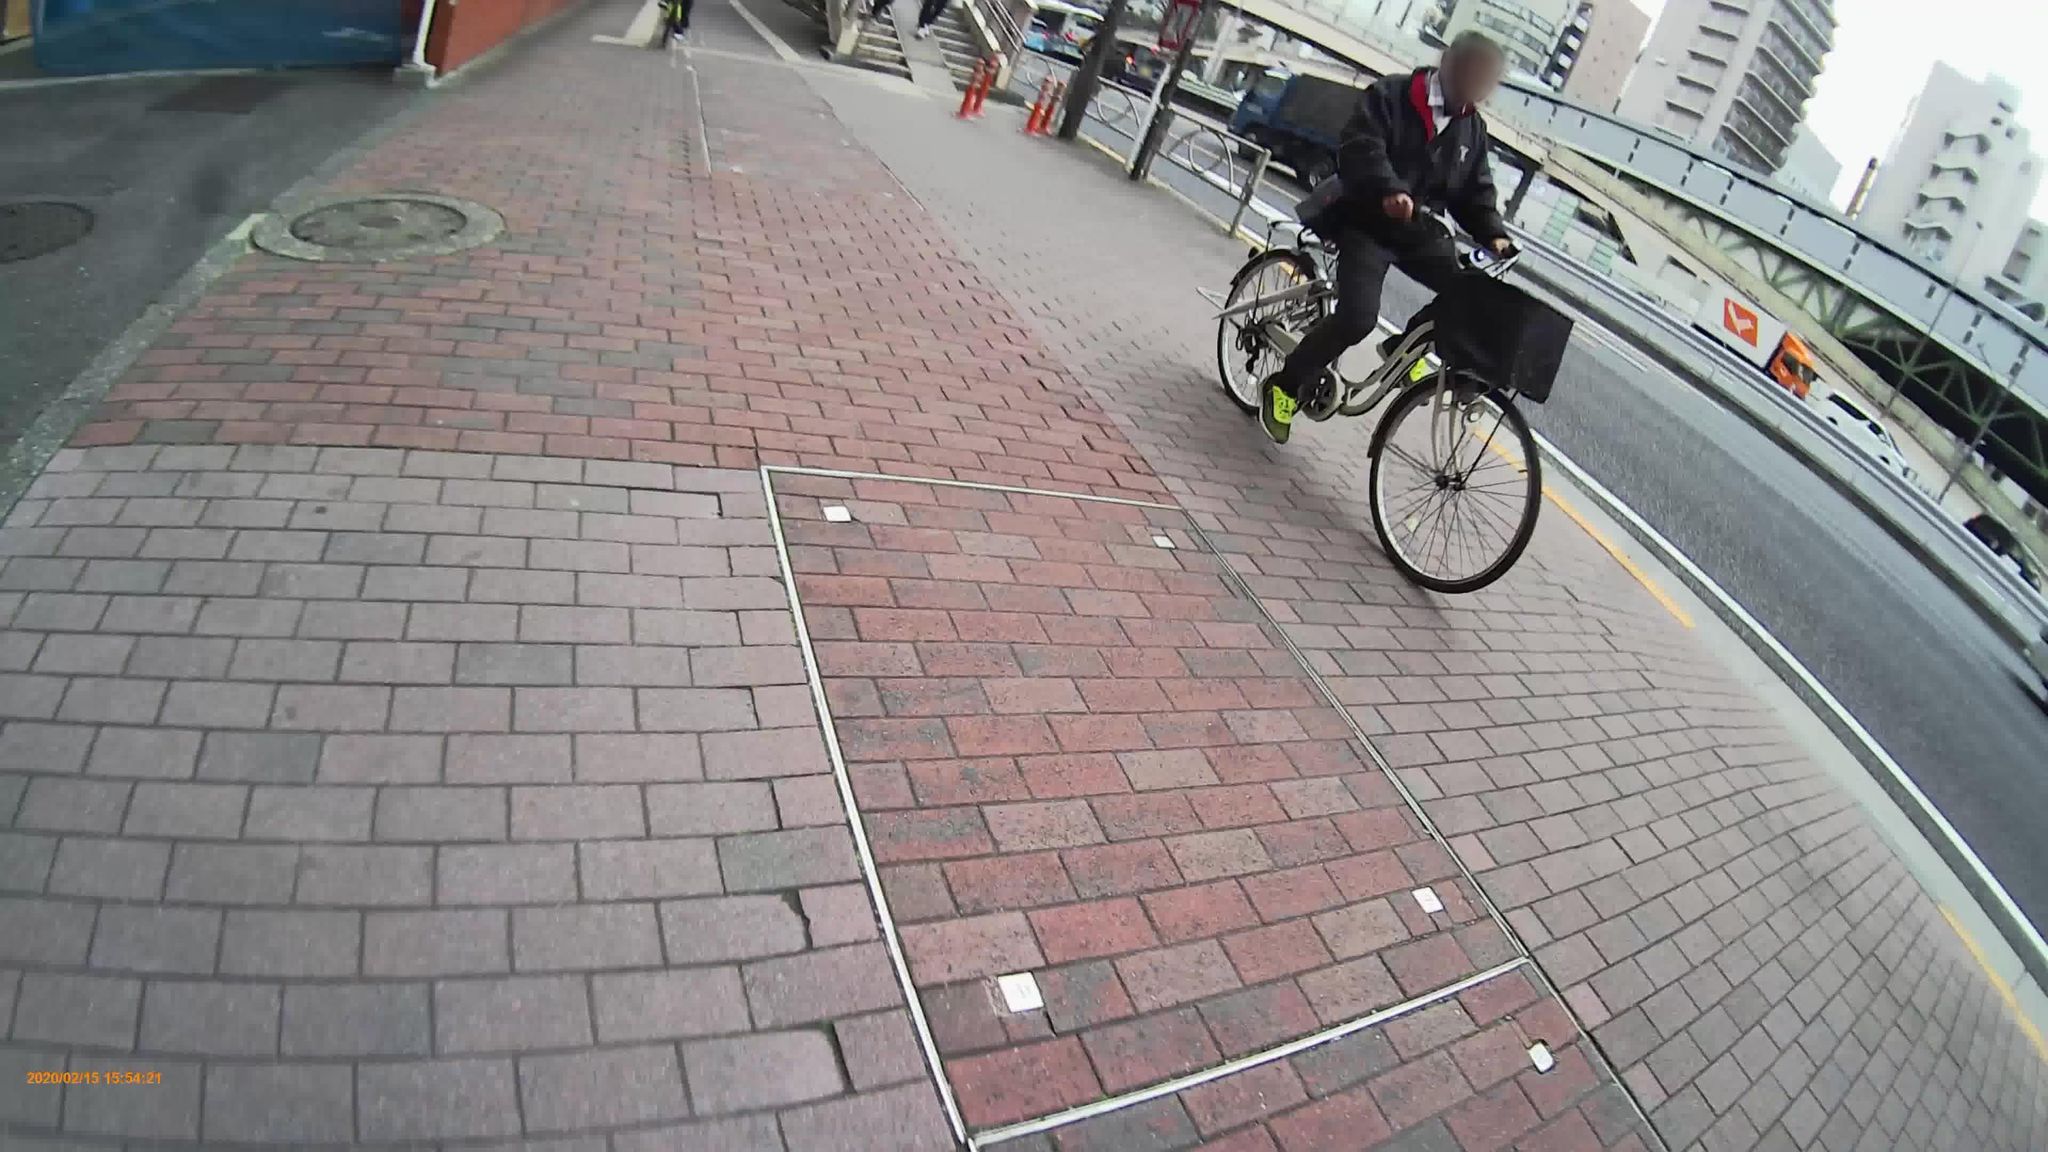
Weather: snowy
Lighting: day
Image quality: good
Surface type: walking surface
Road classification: tertiary_link, trunk_link
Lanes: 1
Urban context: urban centre
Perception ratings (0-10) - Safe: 5.88, Lively: 6.99, Beautiful: 3.06, Boring: 3.02, Depressing: 6.07, Wealthy: 1.12